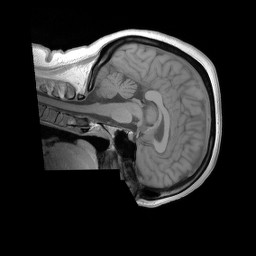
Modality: T1w
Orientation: sagittal
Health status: ill
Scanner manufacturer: siemens
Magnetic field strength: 3 T
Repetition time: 0.44 s
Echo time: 0.00266 s